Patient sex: F
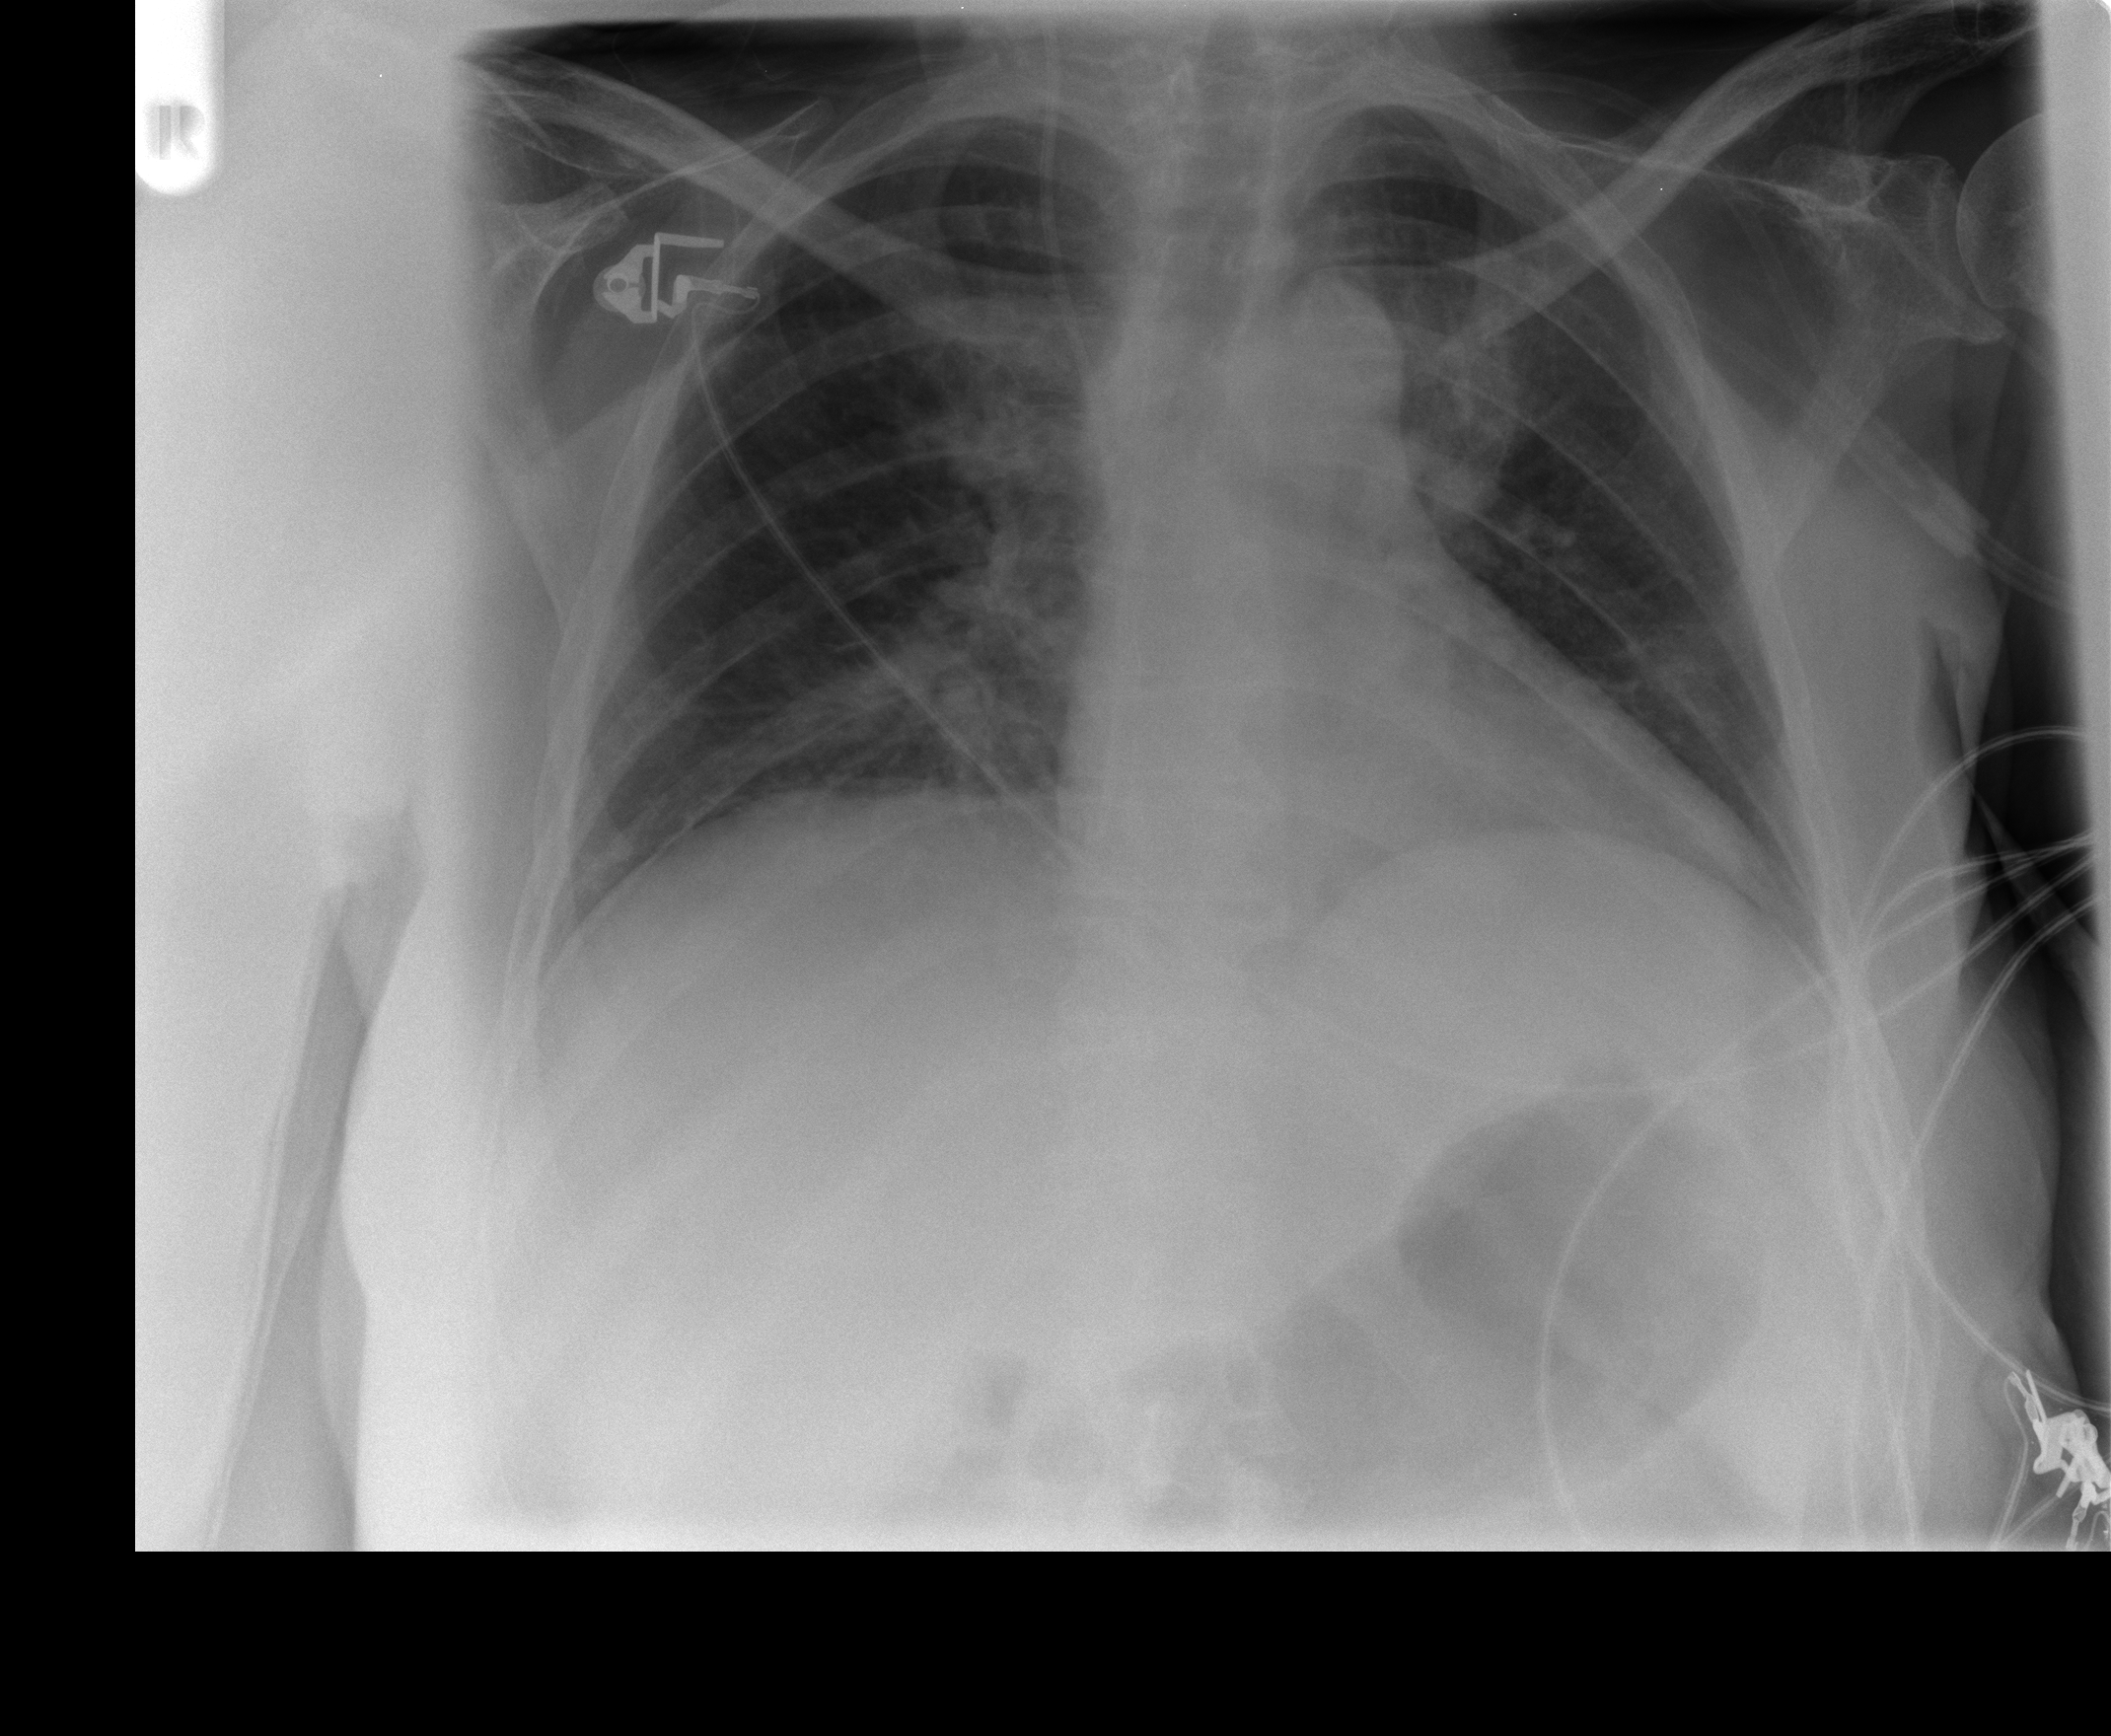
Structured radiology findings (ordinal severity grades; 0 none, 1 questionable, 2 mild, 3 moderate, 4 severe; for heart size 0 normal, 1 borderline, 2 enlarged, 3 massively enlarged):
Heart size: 0
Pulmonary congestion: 1
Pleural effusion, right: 0
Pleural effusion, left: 0
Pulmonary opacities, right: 0
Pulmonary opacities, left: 0
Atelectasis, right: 1
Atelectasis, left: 0